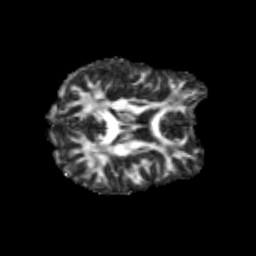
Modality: FA
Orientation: axial
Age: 25
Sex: female
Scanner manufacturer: siemens
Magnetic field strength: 3 T
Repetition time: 3.5 s
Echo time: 0.125 s